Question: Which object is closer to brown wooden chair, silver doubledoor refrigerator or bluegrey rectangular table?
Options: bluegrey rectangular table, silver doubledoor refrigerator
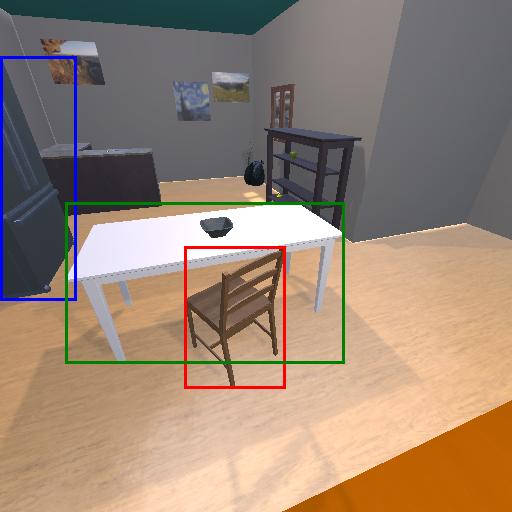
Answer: bluegrey rectangular table